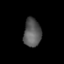
Tissue: prostate
Cell type: T cells
Senescence score: 0.3123
Nuclear area (px): 482
Mean DAPI intensity: 89.257